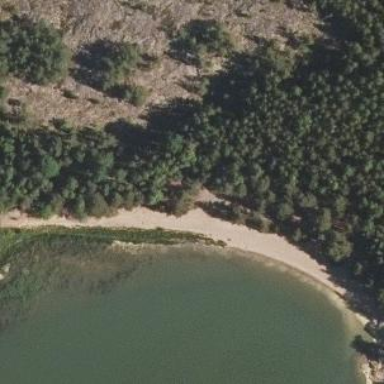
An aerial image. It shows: Sandy beach with natural surface.